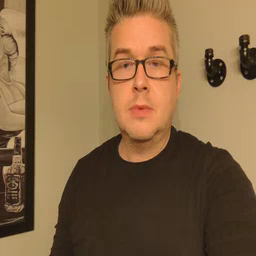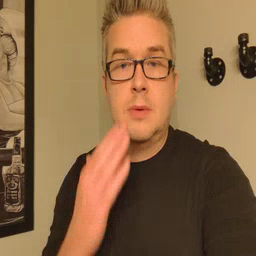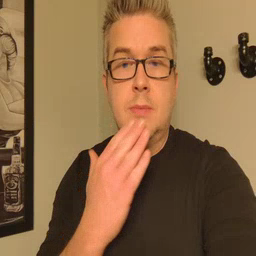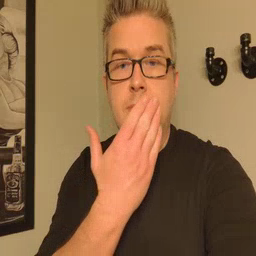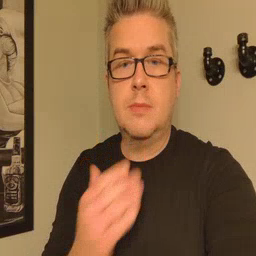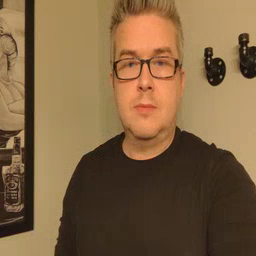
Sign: napkin